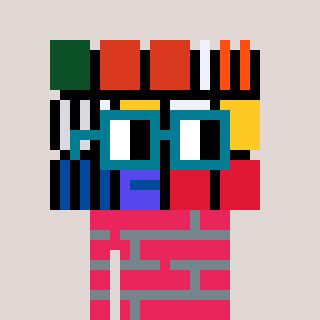
a pixel art character with square dark green glasses, a abstract-shaped head and a redpinkish-colored body on a warm background